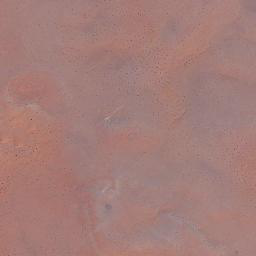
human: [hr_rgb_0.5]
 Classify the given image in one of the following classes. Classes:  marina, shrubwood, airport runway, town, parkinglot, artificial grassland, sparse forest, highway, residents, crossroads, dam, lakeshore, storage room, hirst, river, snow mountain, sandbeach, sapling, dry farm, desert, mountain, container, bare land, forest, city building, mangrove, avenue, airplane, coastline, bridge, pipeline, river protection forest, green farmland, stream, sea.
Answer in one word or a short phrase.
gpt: desert